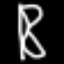
Label: hourglass